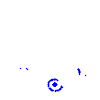
Particle: pion